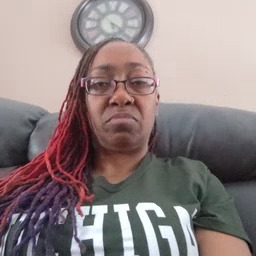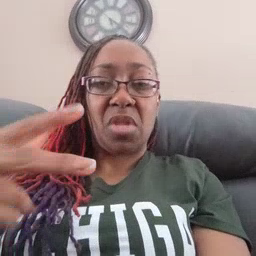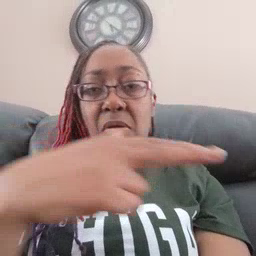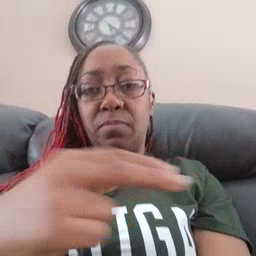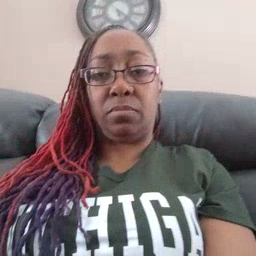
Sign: cut